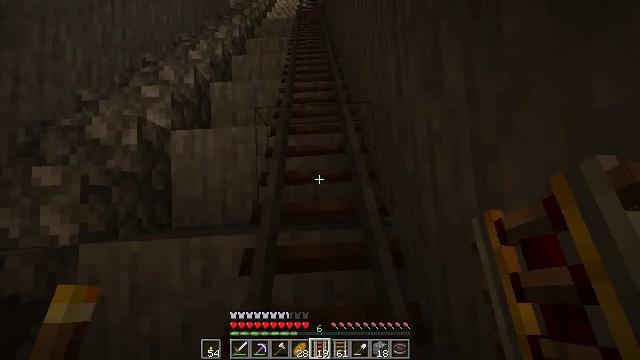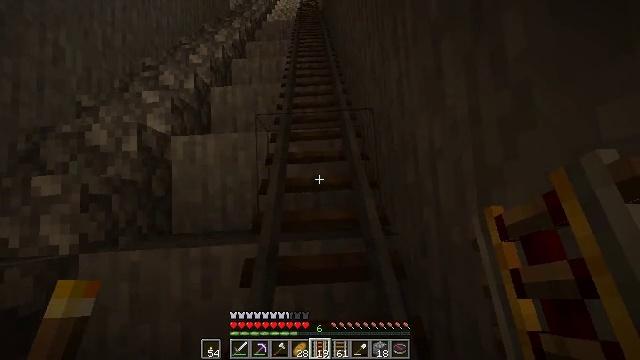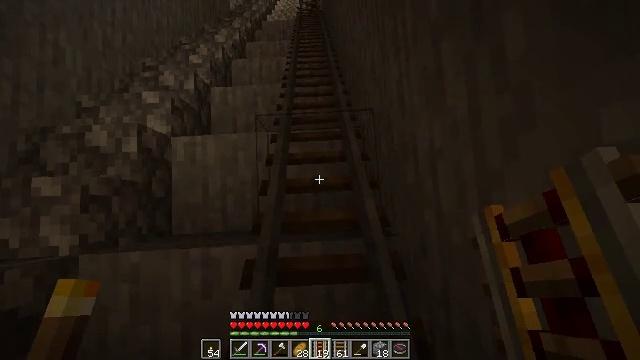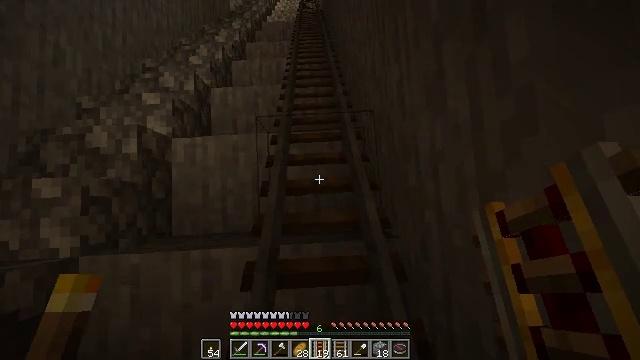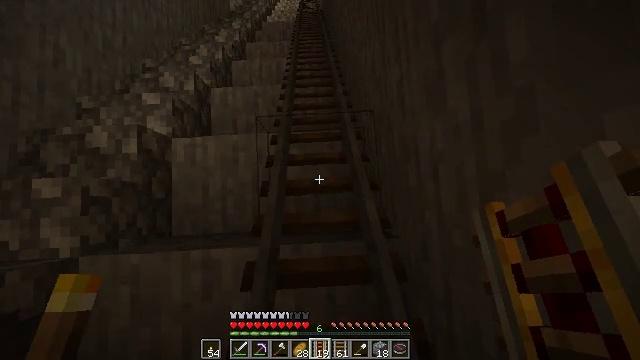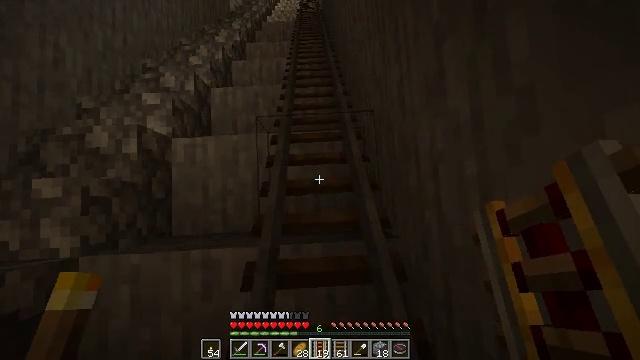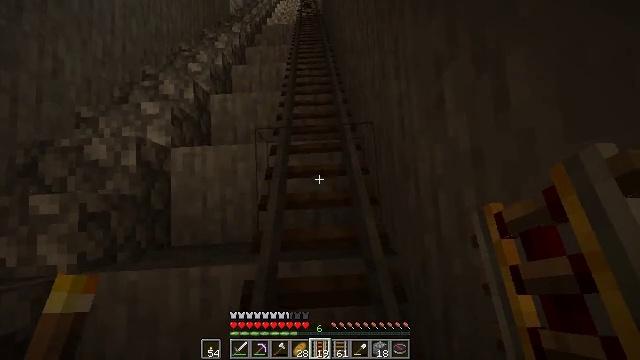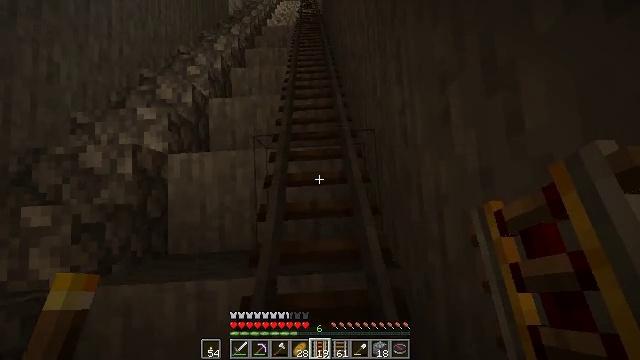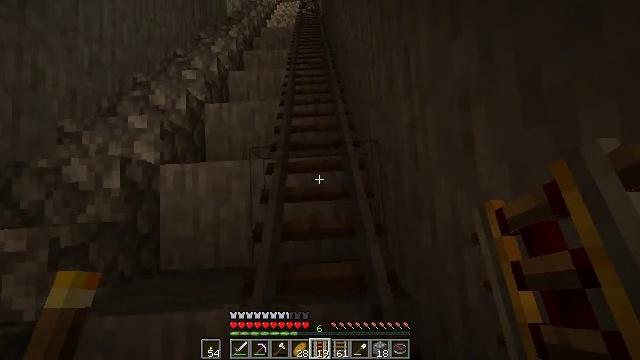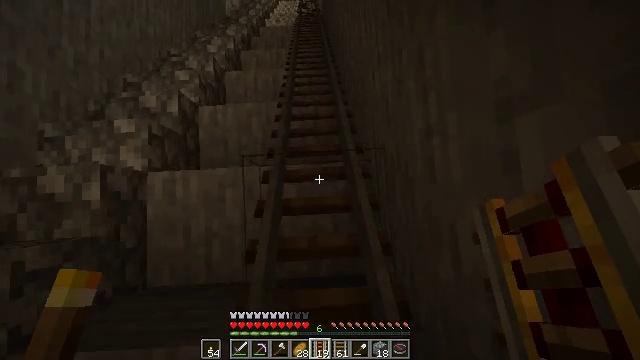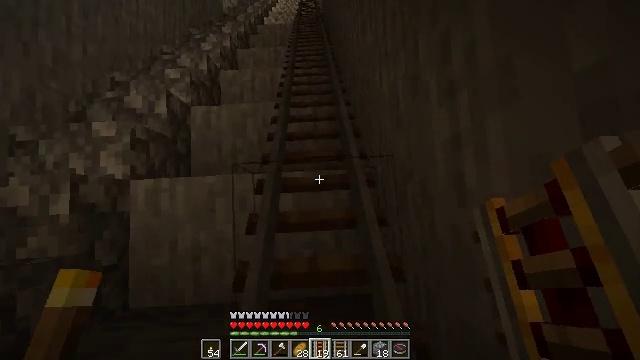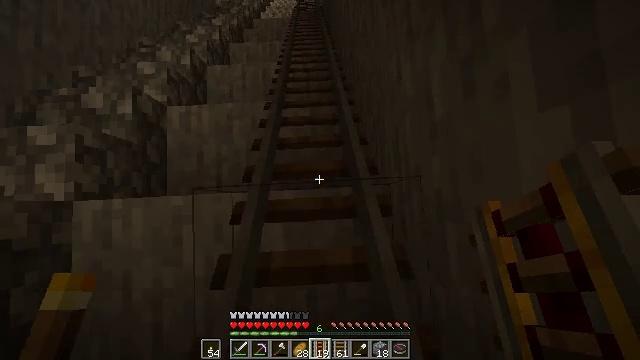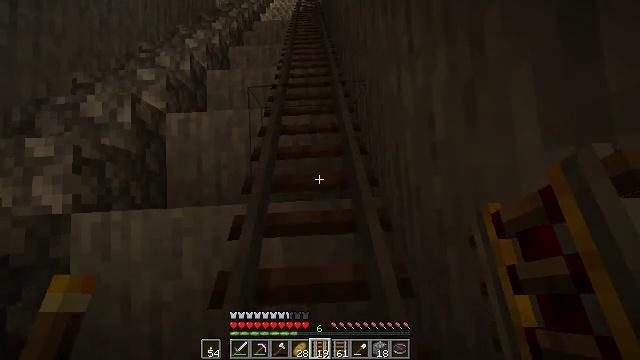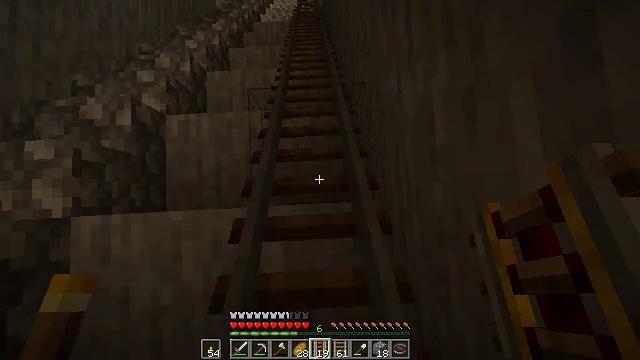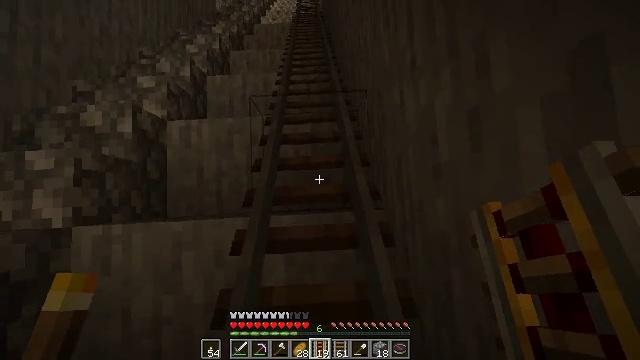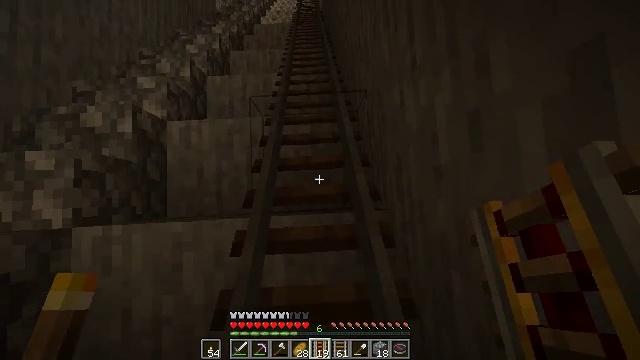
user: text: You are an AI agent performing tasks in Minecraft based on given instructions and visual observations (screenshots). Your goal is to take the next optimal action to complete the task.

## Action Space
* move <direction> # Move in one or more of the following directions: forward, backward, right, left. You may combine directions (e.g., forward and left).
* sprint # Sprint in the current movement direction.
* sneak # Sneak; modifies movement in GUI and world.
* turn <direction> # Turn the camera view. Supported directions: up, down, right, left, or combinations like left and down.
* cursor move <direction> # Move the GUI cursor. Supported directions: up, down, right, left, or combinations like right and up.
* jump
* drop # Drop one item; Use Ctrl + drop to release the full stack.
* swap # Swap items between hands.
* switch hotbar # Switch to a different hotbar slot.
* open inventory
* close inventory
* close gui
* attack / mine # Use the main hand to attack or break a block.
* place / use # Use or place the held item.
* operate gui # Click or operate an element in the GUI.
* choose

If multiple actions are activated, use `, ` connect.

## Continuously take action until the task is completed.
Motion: motion action
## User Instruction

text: Pick up the rail by attacking it.
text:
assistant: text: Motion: no_op
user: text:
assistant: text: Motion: no_op
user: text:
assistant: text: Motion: no_op
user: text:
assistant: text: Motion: no_op
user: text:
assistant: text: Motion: no_op
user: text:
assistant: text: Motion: move forward
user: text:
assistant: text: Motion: move forward
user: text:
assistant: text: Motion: move forward
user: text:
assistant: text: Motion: move forward
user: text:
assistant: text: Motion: no_op
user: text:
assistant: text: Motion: no_op
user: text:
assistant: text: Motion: no_op
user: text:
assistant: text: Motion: no_op
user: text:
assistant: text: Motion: no_op
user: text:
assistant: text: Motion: no_op
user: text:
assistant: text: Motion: no_op
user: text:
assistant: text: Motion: no_op
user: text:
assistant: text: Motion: no_op
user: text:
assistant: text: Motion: no_op
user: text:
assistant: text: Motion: move forward
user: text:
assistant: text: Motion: move forward
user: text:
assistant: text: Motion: move forward
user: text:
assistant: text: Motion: move forward
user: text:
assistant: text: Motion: no_op
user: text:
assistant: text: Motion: no_op
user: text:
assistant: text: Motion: no_op
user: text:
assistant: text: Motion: no_op
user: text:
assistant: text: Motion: no_op
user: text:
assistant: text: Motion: no_op
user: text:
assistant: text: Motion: no_op